Field crop: tomato
Growth stage: 1
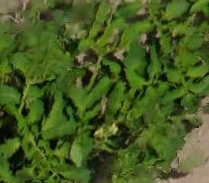
Species: tomato